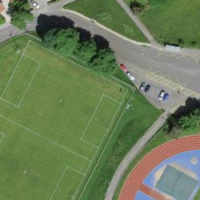
EUNIS habitat code: 53
Species observed at this site:
Bellis perennis